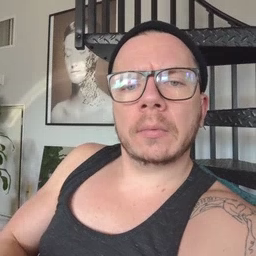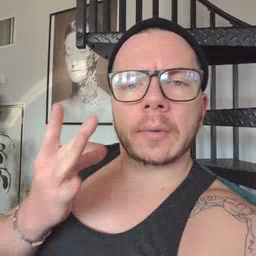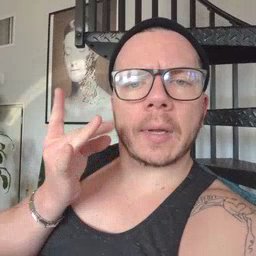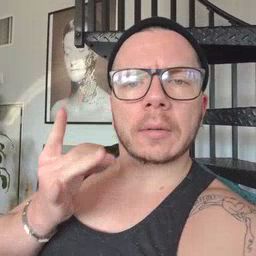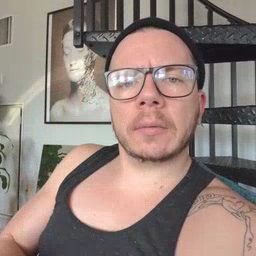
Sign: cat